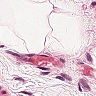
Metastatic tissue present: no